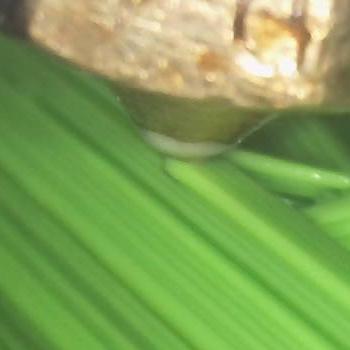
Flow rate: 133%